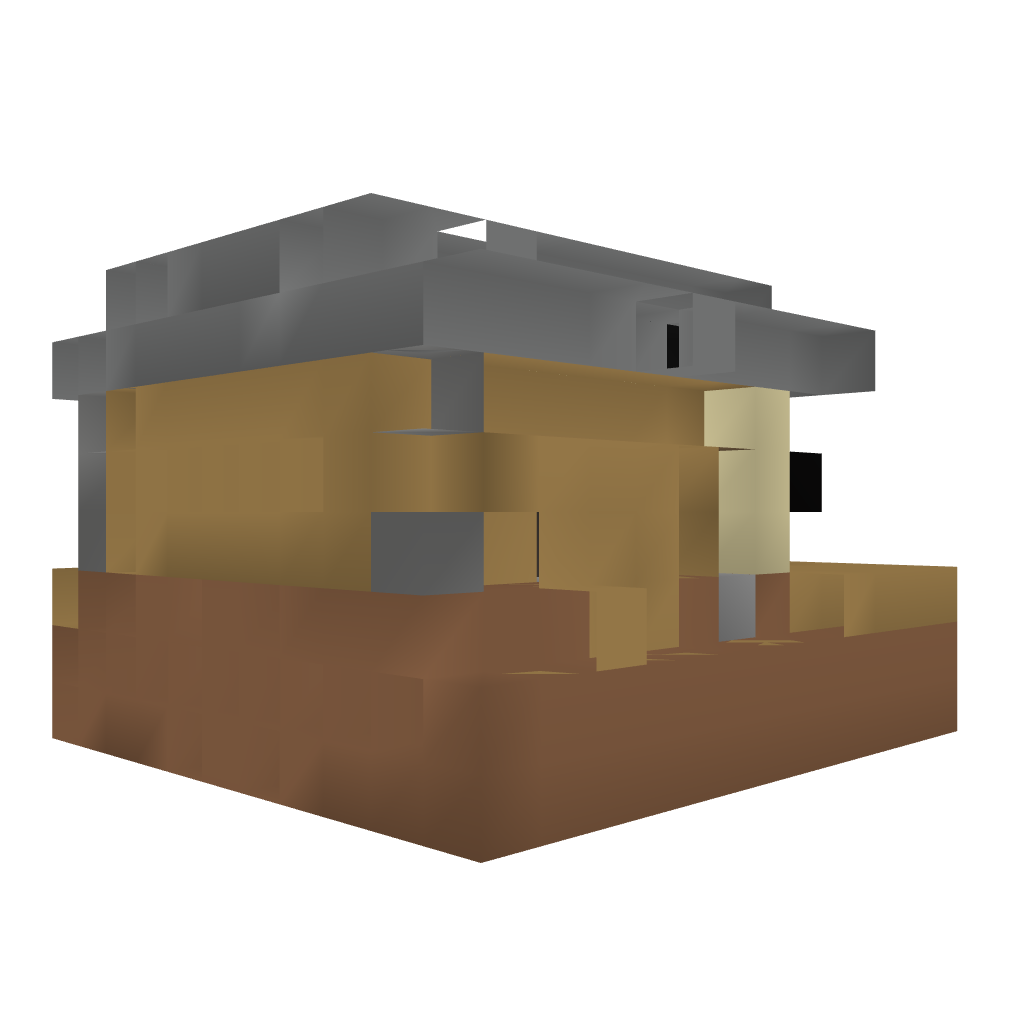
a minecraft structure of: Minecraft Sorting Machine